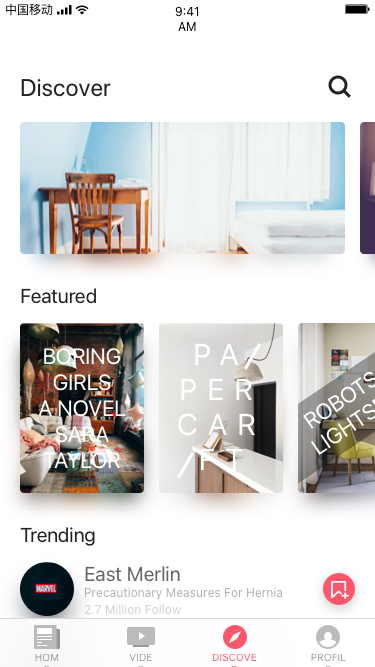
Text in this UI design:
Discover
Featured
BORING
GIRLS
A NOVEL
SARA
TAYLOR
PA
PER
CAR
FT
ROBOTS IN
LIGHTSPEED
Trending
East Merlin
Precautionary Measures For Hernia
2.7 Million Follow
Ordering Contact Lens
Precautionary Measures For Hernia